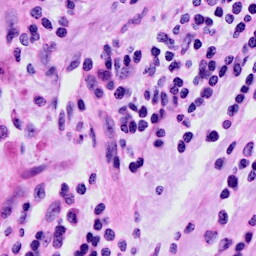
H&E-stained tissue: Cervix